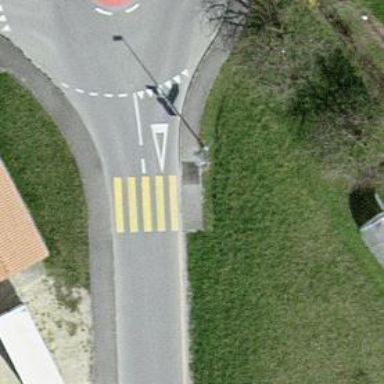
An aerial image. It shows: Zebra crossing on the road.